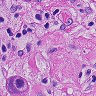
Metastatic tissue present: yes